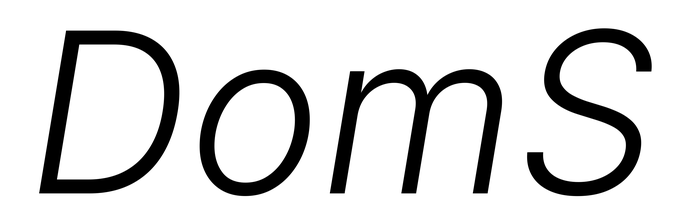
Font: Inter-Italic_Light_Italic